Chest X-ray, PA view. Patient: 4 years old, sex F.
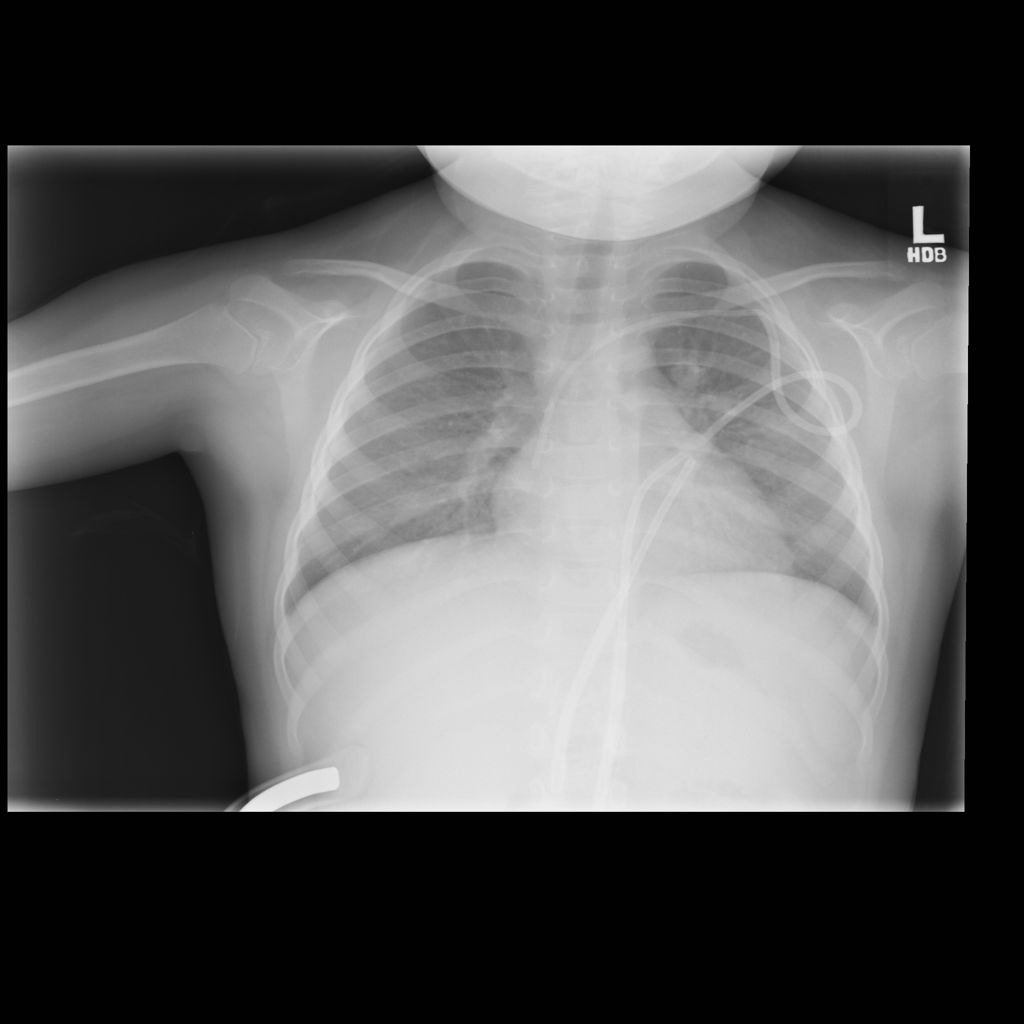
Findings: No Finding